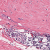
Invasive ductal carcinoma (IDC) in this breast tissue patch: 0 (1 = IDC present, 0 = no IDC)